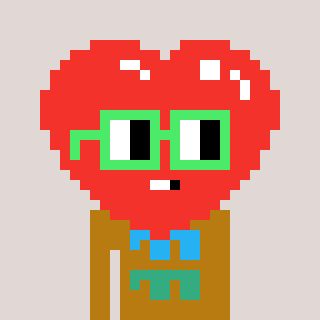
a pixel art character with square light green glasses, a heart-shaped head and a gold-colored body on a warm background